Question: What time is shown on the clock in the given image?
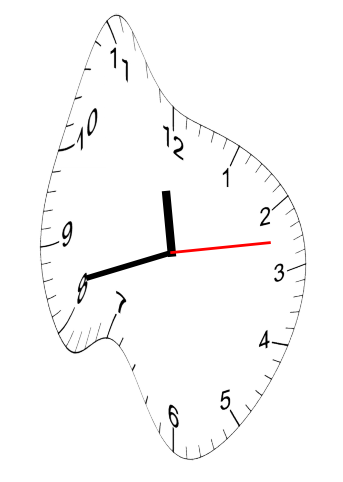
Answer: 11:42:13